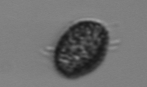
Label: Pseudochattonella_farcimen